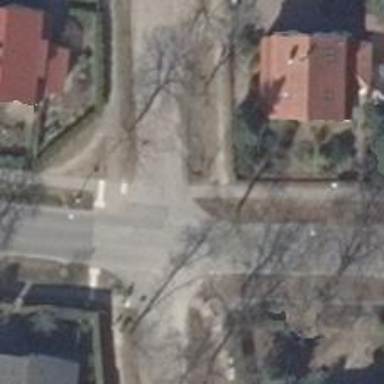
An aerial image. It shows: Unmarked crossing on the road.